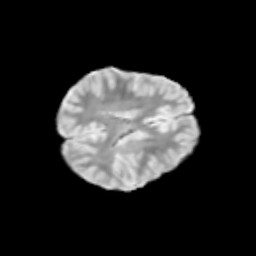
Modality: T2w
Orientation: axial
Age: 10
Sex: female
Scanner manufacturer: siemens
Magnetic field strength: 3 T
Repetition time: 3.8 s
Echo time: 0.07 s